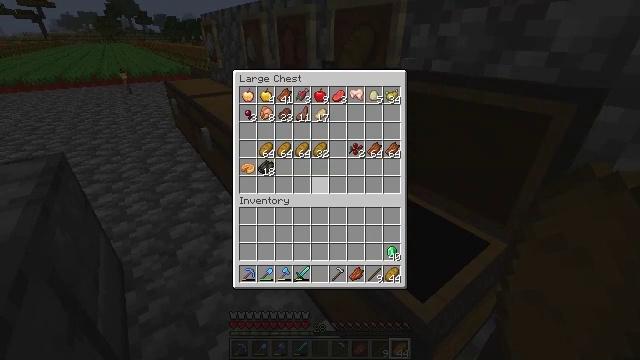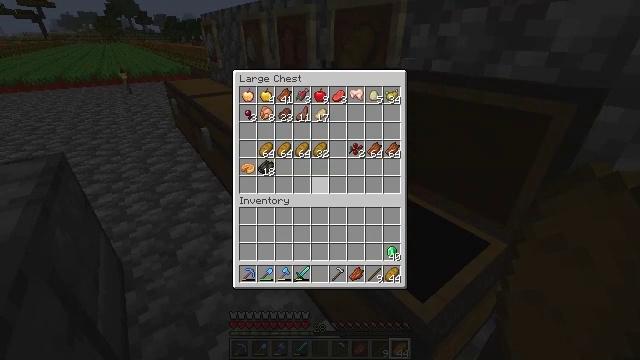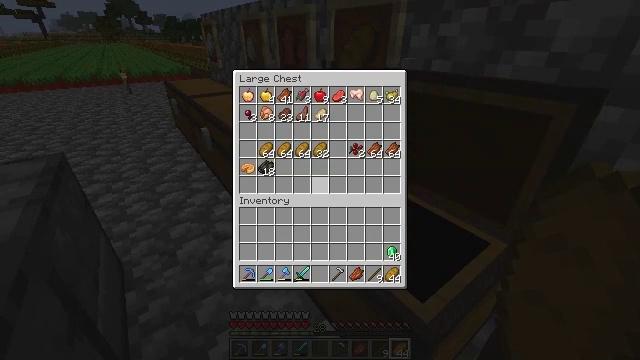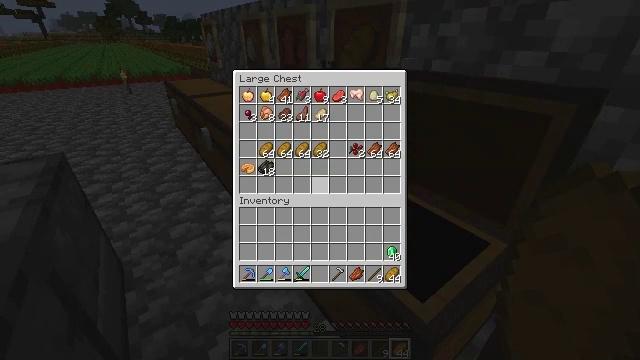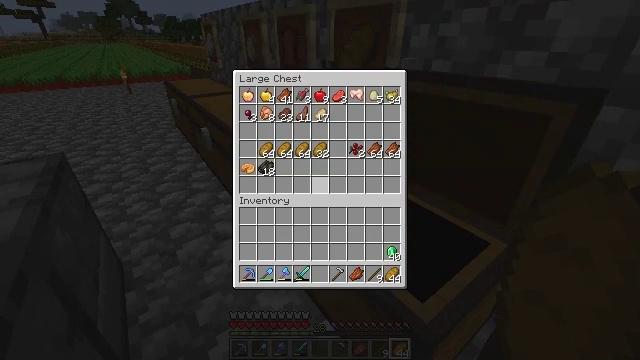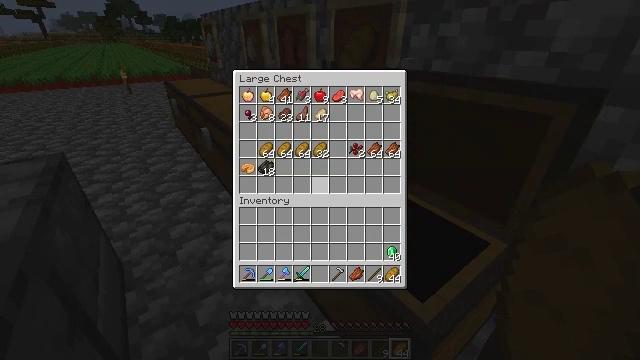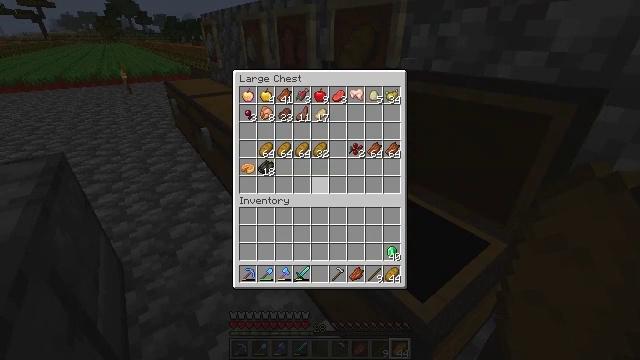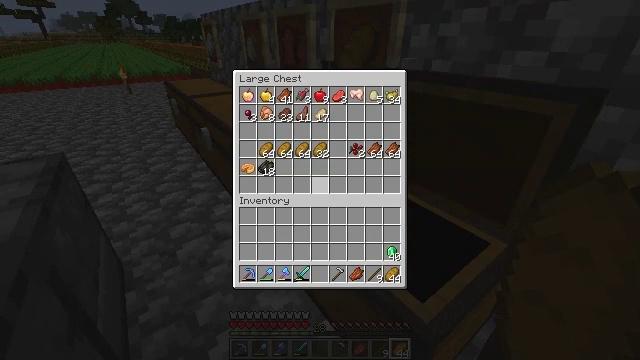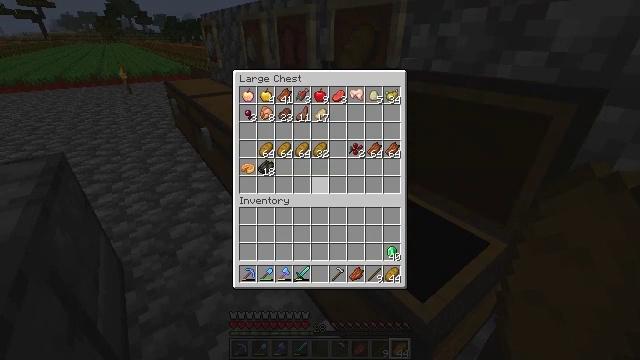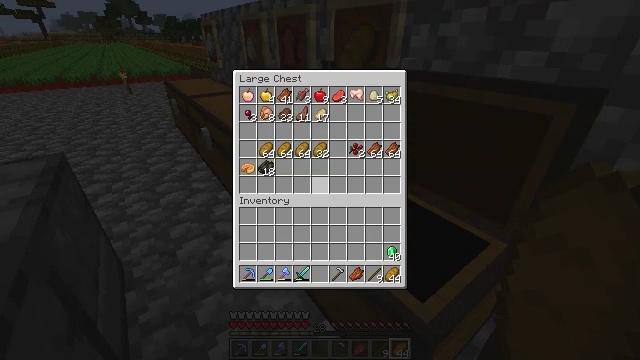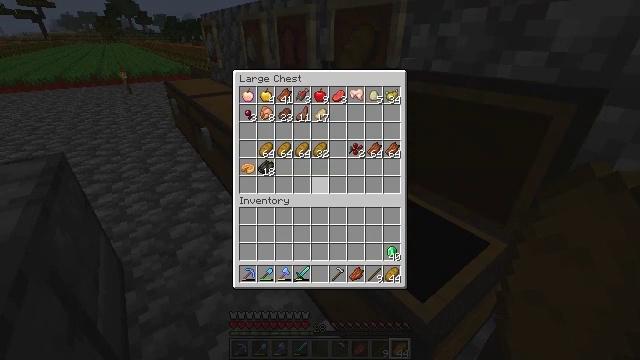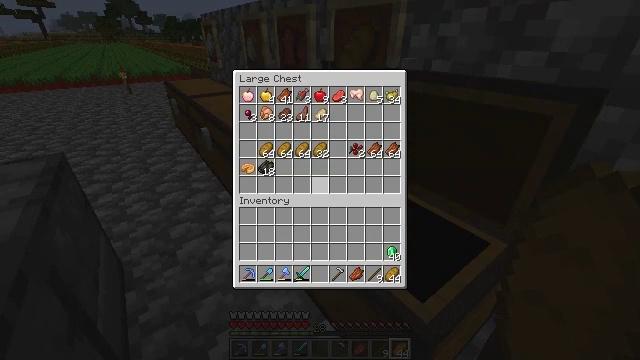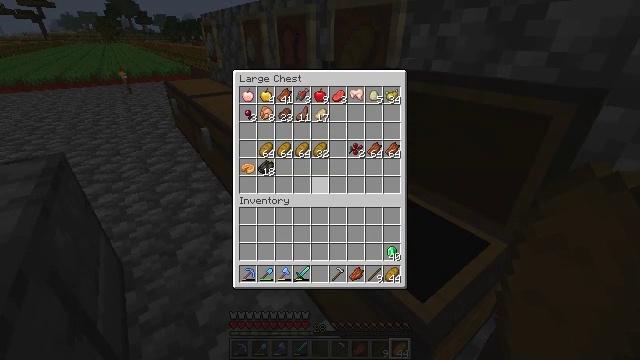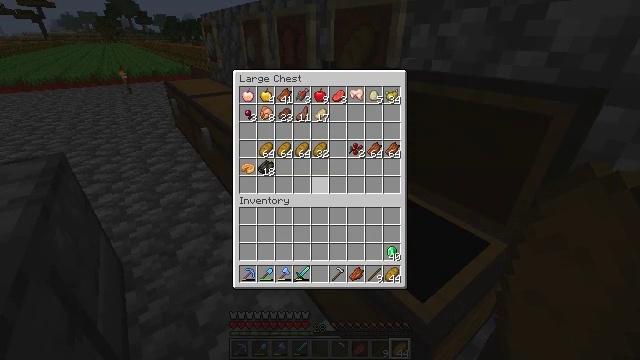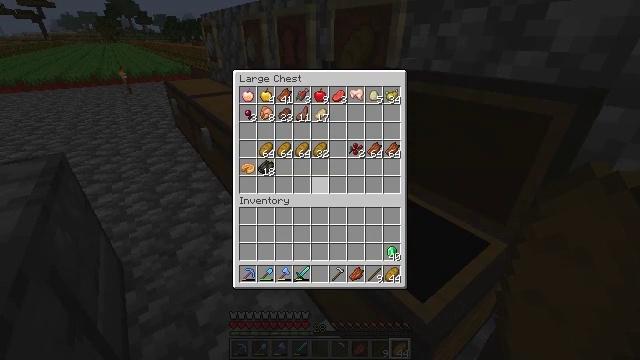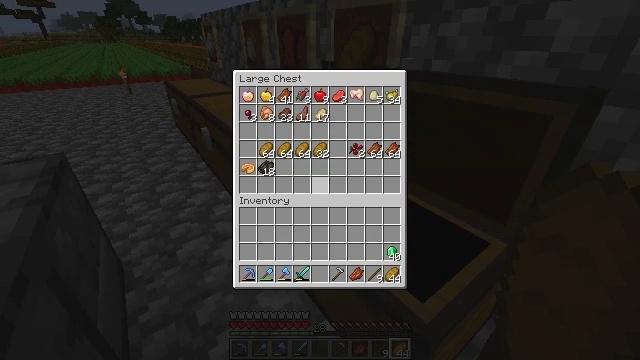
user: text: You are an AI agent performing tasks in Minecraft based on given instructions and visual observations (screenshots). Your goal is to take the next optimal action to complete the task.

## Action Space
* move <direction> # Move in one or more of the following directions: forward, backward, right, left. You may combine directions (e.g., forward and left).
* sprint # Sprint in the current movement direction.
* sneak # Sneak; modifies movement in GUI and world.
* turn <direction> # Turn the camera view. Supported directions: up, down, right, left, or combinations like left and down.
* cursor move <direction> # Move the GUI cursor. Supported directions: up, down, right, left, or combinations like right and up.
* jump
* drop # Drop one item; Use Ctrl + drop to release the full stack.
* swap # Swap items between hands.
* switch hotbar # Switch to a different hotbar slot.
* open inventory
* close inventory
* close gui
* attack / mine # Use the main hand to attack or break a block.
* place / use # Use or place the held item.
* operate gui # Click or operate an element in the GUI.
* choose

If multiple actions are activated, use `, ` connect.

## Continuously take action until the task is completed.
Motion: motion action
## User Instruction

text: Collect beetroots from the field.
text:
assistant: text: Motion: no_op
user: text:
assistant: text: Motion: no_op
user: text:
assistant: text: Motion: no_op
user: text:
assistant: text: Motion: no_op
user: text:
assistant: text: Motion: no_op
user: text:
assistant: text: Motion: no_op
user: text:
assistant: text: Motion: no_op
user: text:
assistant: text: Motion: no_op
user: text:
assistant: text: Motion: no_op
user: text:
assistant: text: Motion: no_op
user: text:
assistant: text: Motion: no_op
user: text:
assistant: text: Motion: no_op
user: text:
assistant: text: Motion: no_op
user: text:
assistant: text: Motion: no_op
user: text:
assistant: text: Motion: no_op
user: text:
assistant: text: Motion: no_op
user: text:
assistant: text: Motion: no_op
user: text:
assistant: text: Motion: no_op
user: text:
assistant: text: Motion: no_op
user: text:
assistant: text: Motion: no_op
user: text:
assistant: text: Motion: no_op
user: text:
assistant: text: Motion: no_op
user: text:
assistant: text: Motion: no_op
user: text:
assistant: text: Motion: no_op
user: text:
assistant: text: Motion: cursor move right and down
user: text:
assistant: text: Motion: cursor move down
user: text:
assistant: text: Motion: cursor move right and down
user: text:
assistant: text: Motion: cursor move down
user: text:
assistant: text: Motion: no_op
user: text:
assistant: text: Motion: sneak, cursor move down